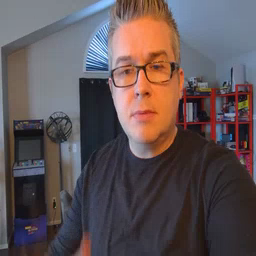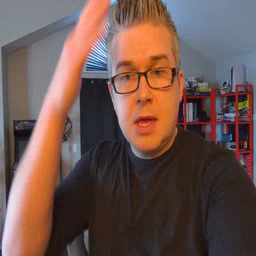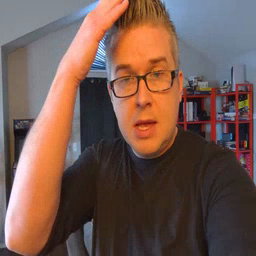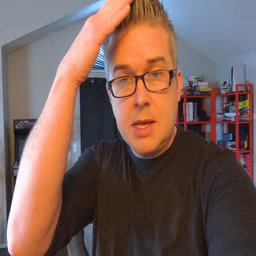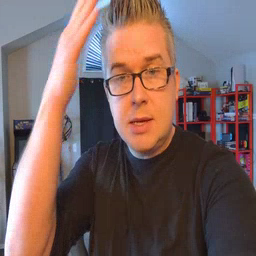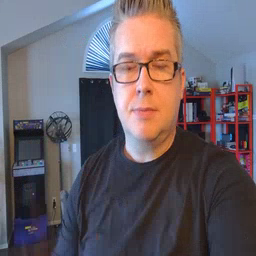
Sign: hat